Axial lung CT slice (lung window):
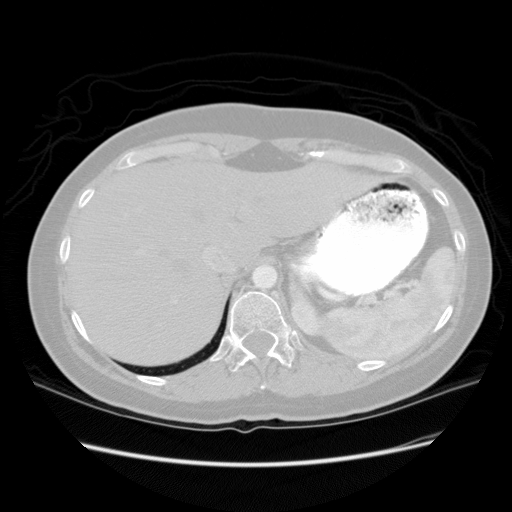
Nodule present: no